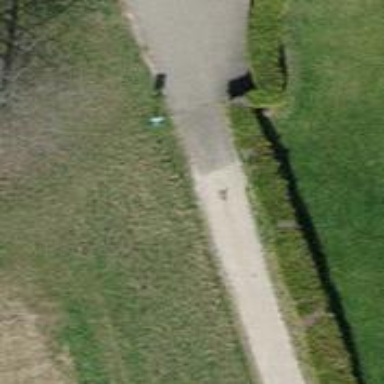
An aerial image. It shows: Bollard barrier.